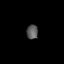
Tissue: lung
Cell type: Epithelial cells
Senescence score: 0.1198
Nuclear area (px): 162
Mean DAPI intensity: 89.753